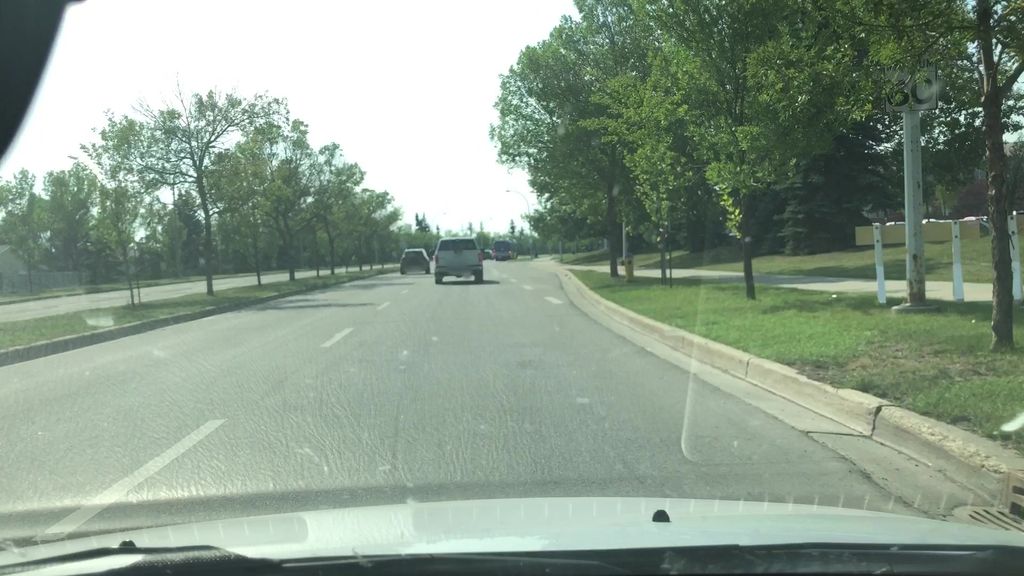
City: edmonton